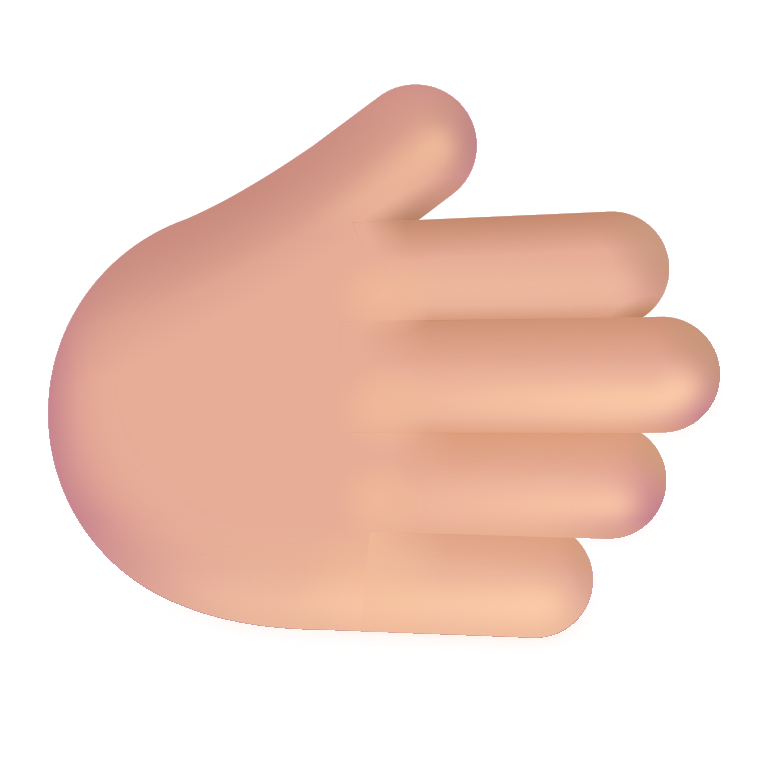
rightwards hand color  light